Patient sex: M
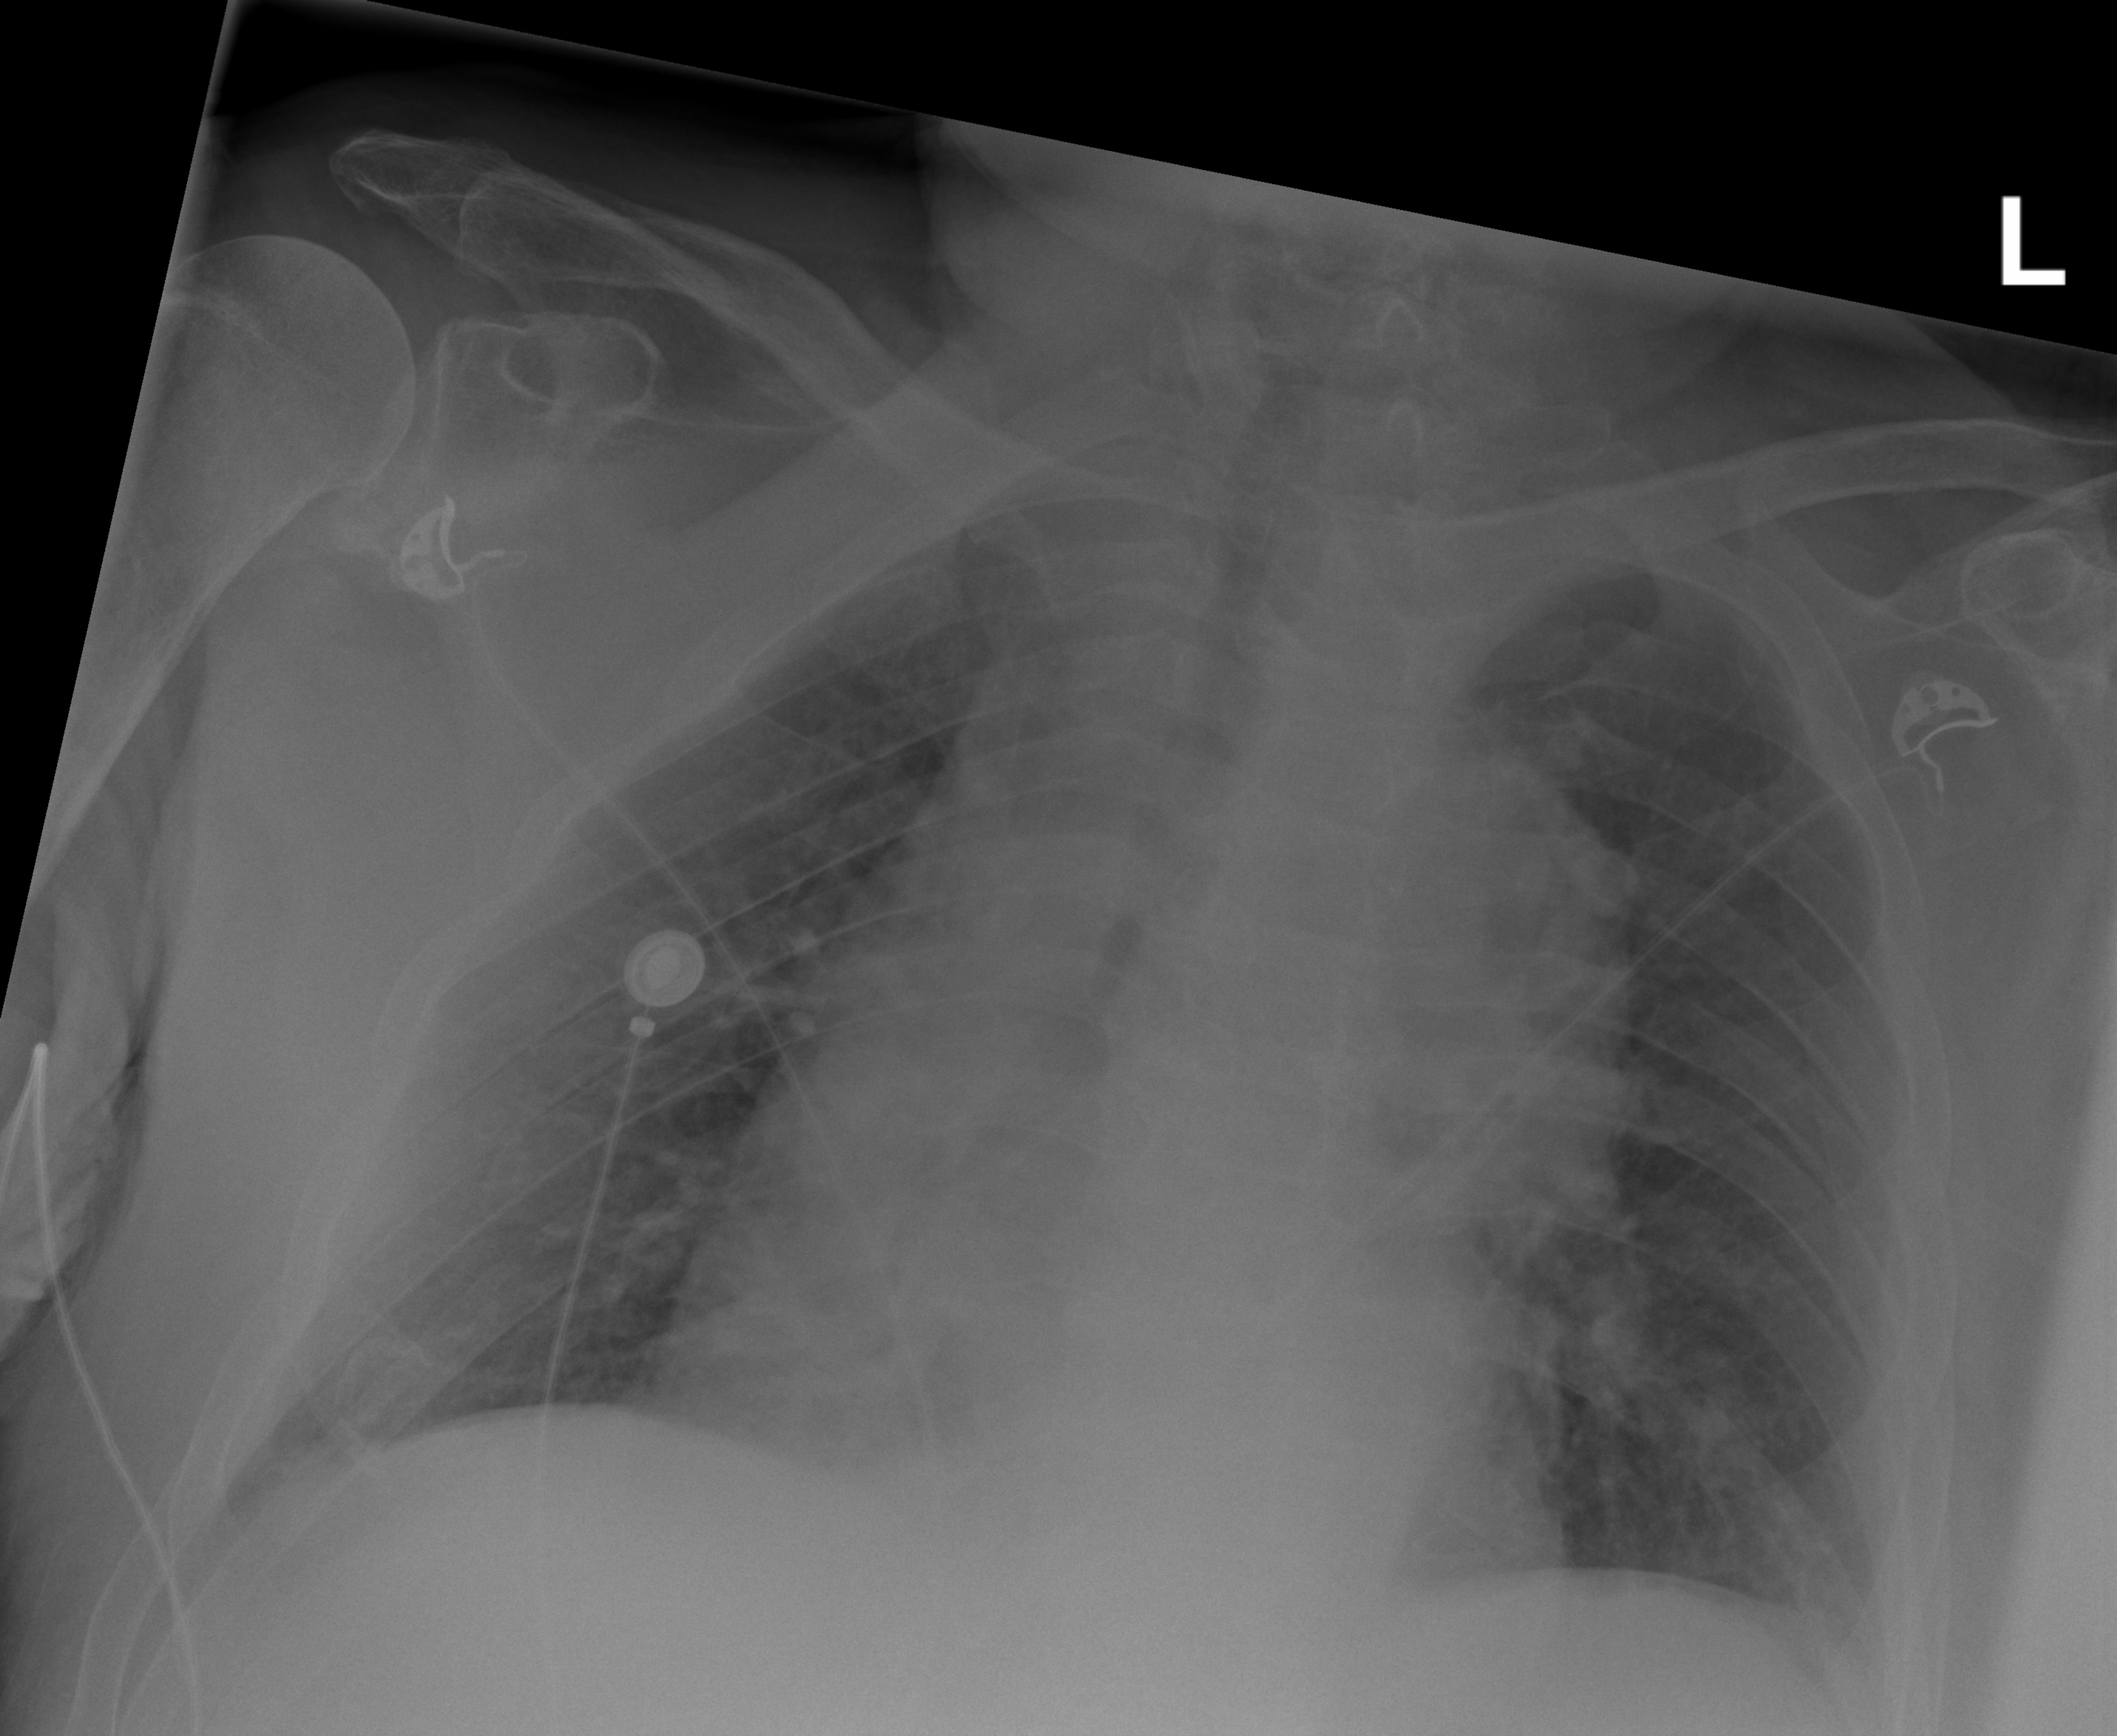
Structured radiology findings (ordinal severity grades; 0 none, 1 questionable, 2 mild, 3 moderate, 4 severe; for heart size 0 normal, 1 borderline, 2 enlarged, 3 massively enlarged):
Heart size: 0
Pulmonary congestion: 0
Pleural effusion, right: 0
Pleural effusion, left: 0
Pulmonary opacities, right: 0
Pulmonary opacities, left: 0
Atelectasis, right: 2
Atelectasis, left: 0